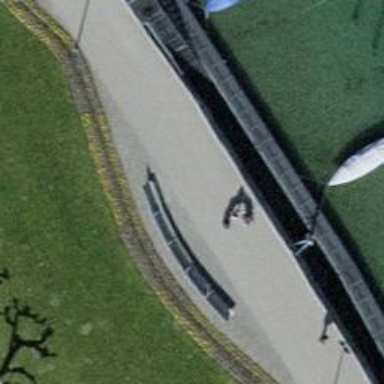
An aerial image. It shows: Brown bench.